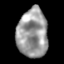
Tissue: skin
Cell type: Epithelial cells
Senescence score: 0.1731
Nuclear area (px): 1461
Mean DAPI intensity: 154.241